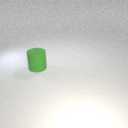
large green rubber cylinder